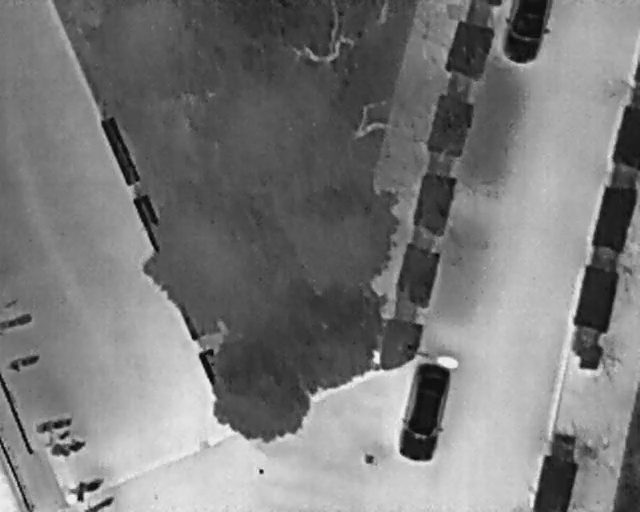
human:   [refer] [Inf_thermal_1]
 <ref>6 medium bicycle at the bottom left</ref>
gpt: <box>[[2, 67, 4, 74, 164], [7, 79, 9, 86, 164], [7, 82, 10, 88, 164], [9, 83, 12, 91, 162], [11, 91, 14, 99, 162], [14, 95, 16, 100, 2]]</box>

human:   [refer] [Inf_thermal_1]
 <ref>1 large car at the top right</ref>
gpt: <box>[[77, 1, 87, 11, 2]]</box>